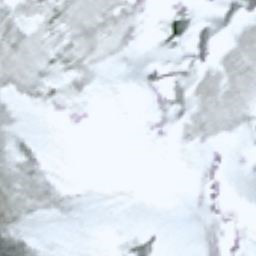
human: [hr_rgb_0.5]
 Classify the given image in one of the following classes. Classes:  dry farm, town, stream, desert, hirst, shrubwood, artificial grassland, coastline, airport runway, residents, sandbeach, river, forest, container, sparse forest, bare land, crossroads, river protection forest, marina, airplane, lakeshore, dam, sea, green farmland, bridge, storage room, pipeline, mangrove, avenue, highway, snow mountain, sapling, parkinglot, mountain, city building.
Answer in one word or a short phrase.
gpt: snow mountain